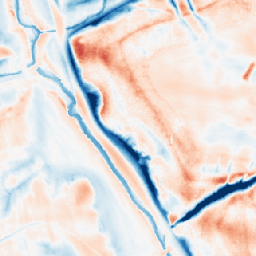
Category: trend_removal
Decomposition family: local_polynomial
Decomposition parameters: window_size: 31
degree: 1
Upsampling method: area
Upsampling parameters: scale: 8
Upsampling scale: 8